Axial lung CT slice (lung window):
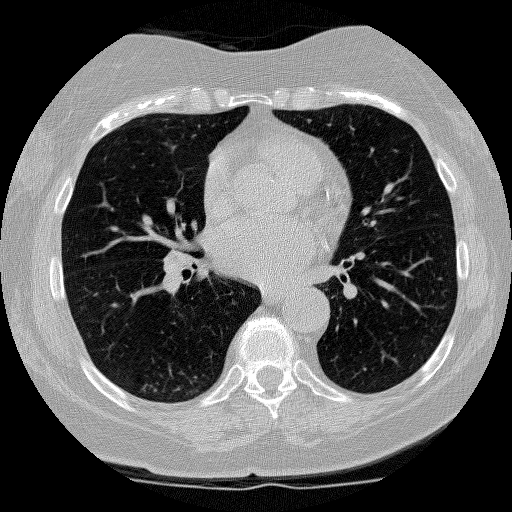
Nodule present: no